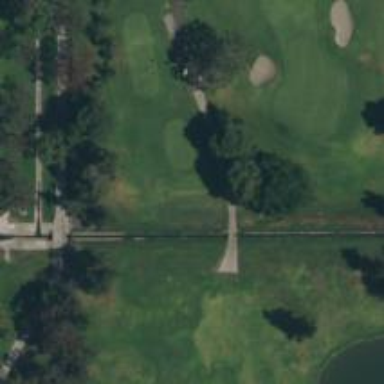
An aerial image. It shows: Bridge over path used as golf cartpath.